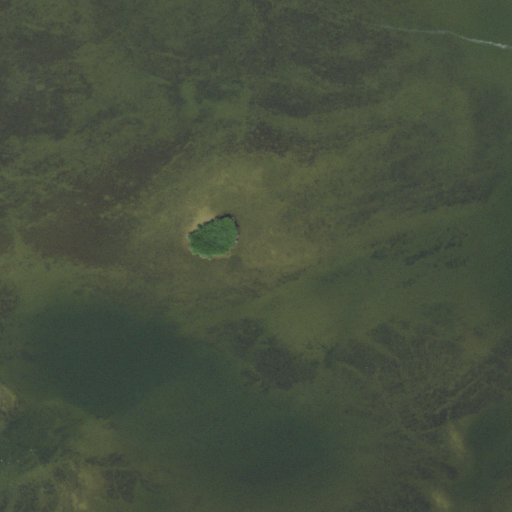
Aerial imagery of island in Florida named Sugar Spot containing only open water